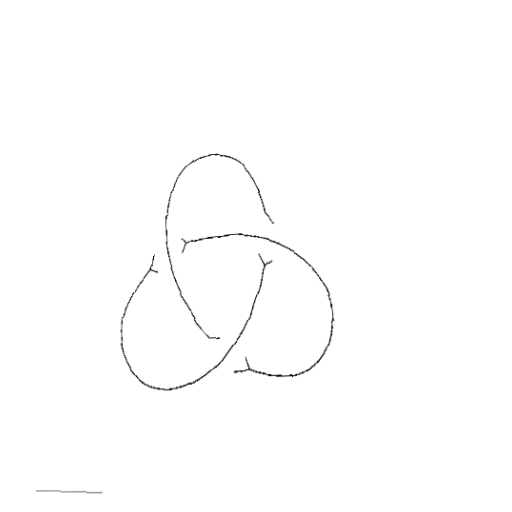
Crossing number: 3